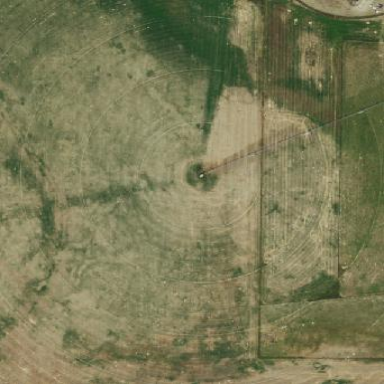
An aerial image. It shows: Farmland with pivot irrigation system.